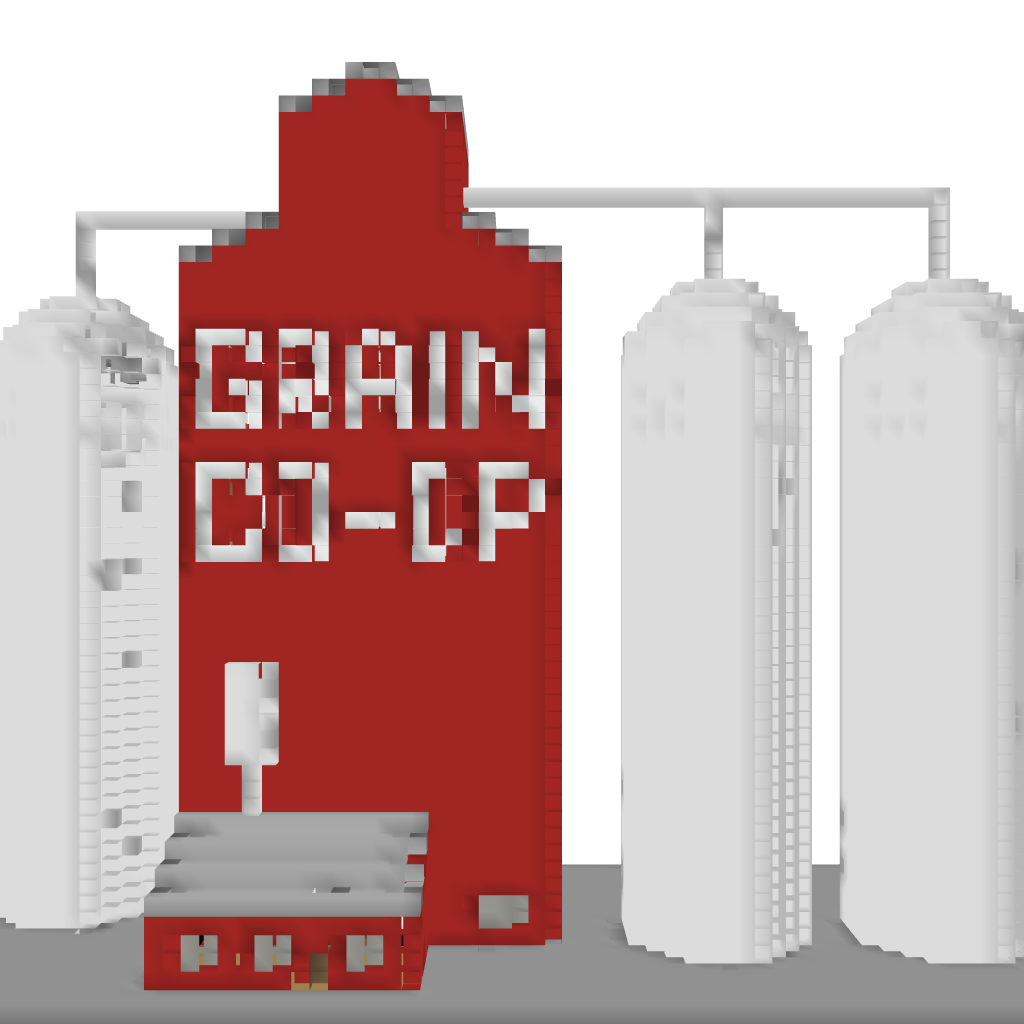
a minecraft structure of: Grain Elevator